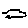
Label: car